Question: What is the measurement shown in the image?
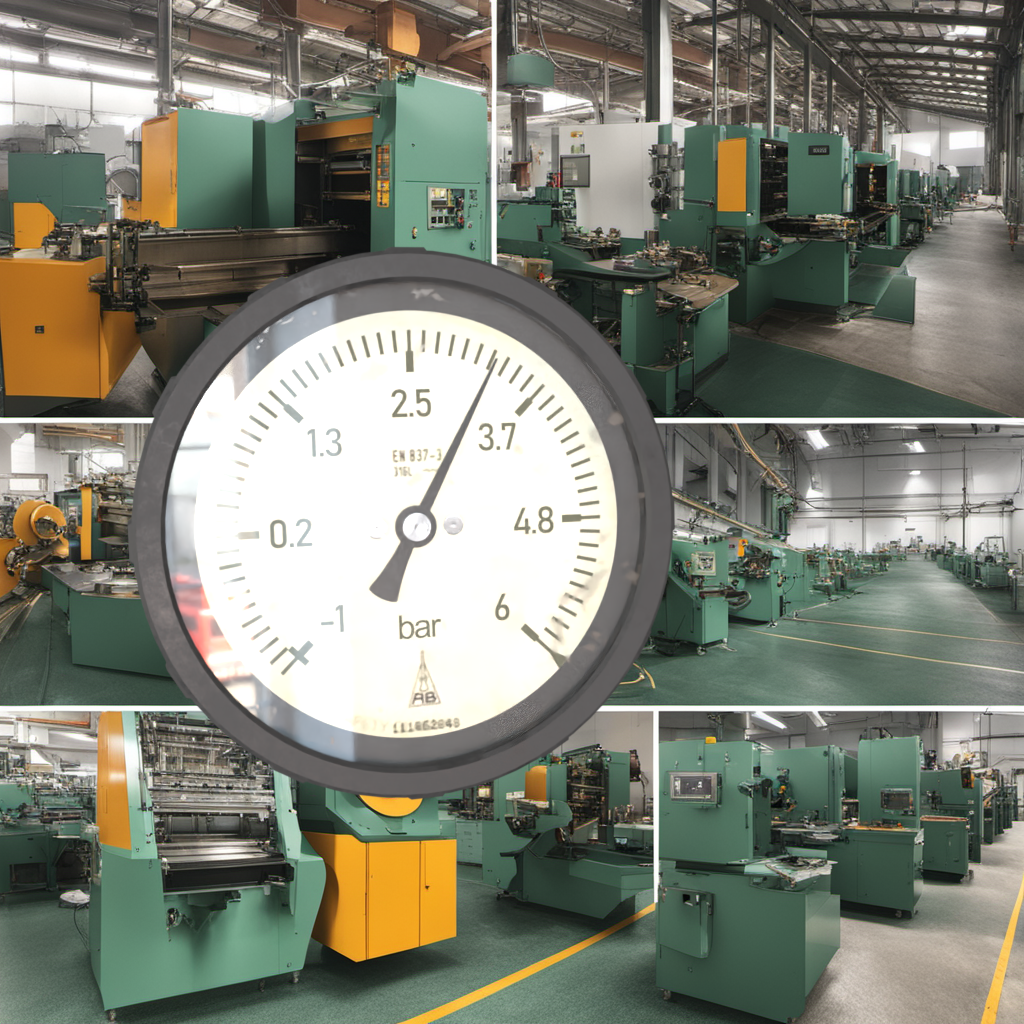
Answer: The result is 3.23
Question: What is the reading range of the measurement in the image?
Answer: The range is from -1 to 6
Question: What is the minimum and maximum value range of the measurement in the image?
Answer: The minimum value is -1 and the maximum value is 6